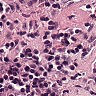
Metastatic tissue present: no